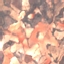
Land use / land cover class: PermanentCrop